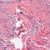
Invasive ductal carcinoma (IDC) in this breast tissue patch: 0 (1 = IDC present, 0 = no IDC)